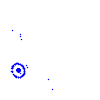
Particle: pion